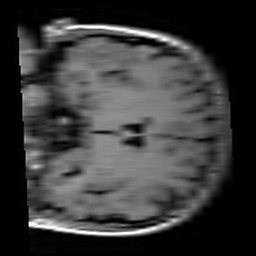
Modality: T1w
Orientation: coronal
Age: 19
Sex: female
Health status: healthy
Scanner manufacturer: siemens
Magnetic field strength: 3 T
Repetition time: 4.1 s
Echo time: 0.0085 s